Question: I have some extra space around my Listbox. It's 1px wide, but I don't know where it comes from...

I set the padding, margin and BorderThickness of both, the ListBox and the ListboxItem to 0.
This is the XAML:
'''
<!-- NOTEBOX LISTBOX -->
<!-- The Datatemplate for the Notebox - ListboxItem -->
<DataTemplate x:Key="NoteListboxItemTemplate" DataType="ListBoxItem">
<Border Style="{DynamicResource OuterNoteBoxBorder}">
<Border Style="{DynamicResource SecondOuterNoteBoxBorder}">
<StackPanel>
<TextBlock Grid.Column="0" Foreground="#225588" Text="{Binding Title}" Style="{DynamicResource PlayListListBoxTitleLabel}" TextTrimming="CharacterEllipsis" TextWrapping="NoWrap" ></TextBlock>
<ContentPresenter Content="{Binding NoteView}"></ContentPresenter>
<TextBlock Grid.Column="1" Foreground="Black" Text="{local:CultureAwareBinding CreationDate, StringFormat={}{0:F}}" Style="{DynamicResource PlayListListBoxTitleLabel}"></TextBlock>
</StackPanel>
</Border>
</Border>
</DataTemplate>
<!-- The Itemtemplate for the Notebox - ListboxItem -->
<Style x:Key="NoteboxListItemTemplate" TargetType="{x:Type ListBoxItem}">
<Setter Property="Margin" Value="0" />
<Setter Property="Padding" Value="0" />
<Setter Property="Foreground" Value="Black" />
<Setter Property="Background" Value="White" />
<Setter Property="BorderThickness" Value="0" />
<Setter Property="Template">
<Setter.Value>
<ControlTemplate TargetType="{x:Type ListBoxItem}">
<ContentPresenter HorizontalAlignment="{TemplateBinding HorizontalContentAlignment}" VerticalAlignment="{TemplateBinding VerticalContentAlignment}" SnapsToDevicePixels="{TemplateBinding SnapsToDevicePixels}"/>
<ControlTemplate.Triggers>
<Trigger Property="IsSelected" Value="true">
<Setter Property="Foreground" Value="{DynamicResource {x:Static SystemColors.HighlightTextBrushKey}}"/>
<!--<Setter Property="Background" TargetName="Bd" Value="#66000000"/>
<Setter Property="BorderBrush" Value="#000000" />-->
</Trigger>
<MultiTrigger>
<MultiTrigger.Conditions>
<Condition Property="IsSelected" Value="true"/>
<Condition Property="Selector.IsSelectionActive" Value="false"/>
</MultiTrigger.Conditions>
<!--<Setter Property="Background" TargetName="Bd" Value="{DynamicResource {x:Static SystemColors.ControlBrushKey}}"/>-->
<Setter Property="Foreground" Value="{DynamicResource {x:Static SystemColors.ControlTextBrushKey}}"/>
</MultiTrigger>
<Trigger Property="IsEnabled" Value="false">
<Setter Property="Foreground" Value="{DynamicResource {x:Static SystemColors.GrayTextBrushKey}}"/>
</Trigger>
</ControlTemplate.Triggers>
</ControlTemplate>
</Setter.Value>
</Setter>
<Style.Resources>
<SolidColorBrush x:Key="{x:Static SystemColors.HighlightBrushKey}" Color="#88000000"/>
<SolidColorBrush x:Key="{x:Static SystemColors.ControlBrushKey}" Color="Transparent"/>
</Style.Resources>
</Style>
<!-- The Border-Template for our Notebox - ListboxItem -->
<Style x:Key="NoteboxListItemBorderTemplate" TargetType="{x:Type Border}">
<Setter Property="Background" Value="#CCFFFFFF" />
<Setter Property="Margin" Value="0" />
<Setter Property="Padding" Value="0" />
<Style.Resources>
<SolidColorBrush x:Key="{x:Static SystemColors.HighlightBrushKey}" Color="#88000000"/>
<SolidColorBrush x:Key="{x:Static SystemColors.ControlBrushKey}" Color="#44000000"/>
</Style.Resources>
</Style>
<!-- Notebox - Listbox Template -->
<Style x:Key="NoteboxListboxTemplate" TargetType="{x:Type ListBox}">
<Setter Property="Background" Value="Transparent" />
<Setter Property="BorderBrush" Value="Transparent" />
<Setter Property="BorderThickness" Value="0" />
<Setter Property="Padding" Value="0" />
<Setter Property="Margin" Value="0" />
</Style>
<ListBox Grid.Column="1"
Grid.Row="0"
Background="Black"
MouseDoubleClick="ListBox_MouseDoubleClick"
HorizontalContentAlignment="Stretch"
ScrollViewer.HorizontalScrollBarVisibility="Disabled"
ItemContainerStyle="{DynamicResource NoteboxListItemTemplate}"
VirtualizingStackPanel.VirtualizationMode="Recycling"
VirtualizingStackPanel.IsVirtualizing="True"
ItemsSource="{Binding Notes, Mode=TwoWay}"
ItemTemplate="{DynamicResource NoteListboxItemTemplate}"
SelectedItem="{Binding SelectedNote}"
Style="{DynamicResource NoteboxListboxTemplate}">
</ListBox>
'''
What am I missing?
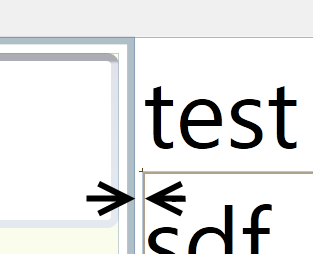
Answer: The control template of a ListBox looks like this:
'''
<ControlTemplate TargetType="{x:Type ListBox}">
<Border Name="Bd"
Background="{TemplateBinding Background}"
BorderBrush="{TemplateBinding BorderBrush}"
BorderThickness="{TemplateBinding BorderThickness}"
SnapsToDevicePixels="true"
Padding="1"> <!-- This might be the problem -->
<!-- ... -->
'''